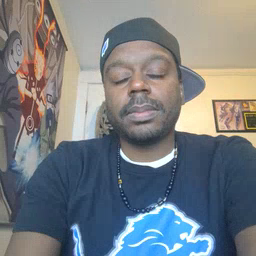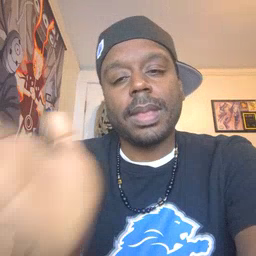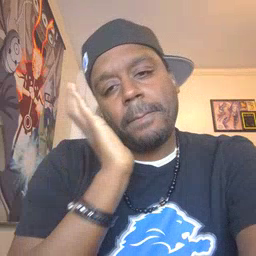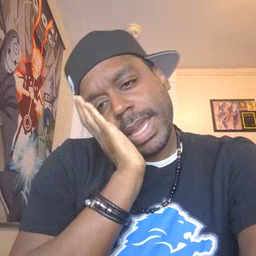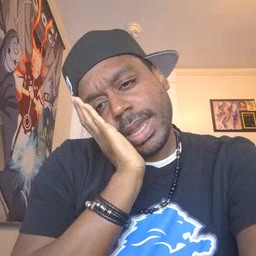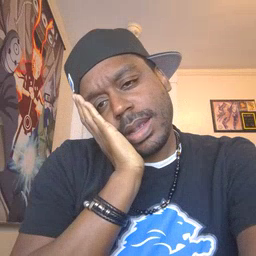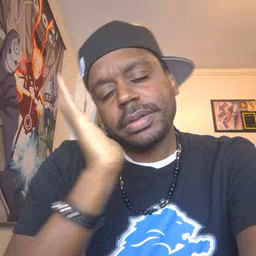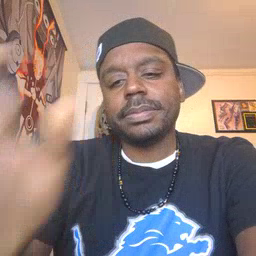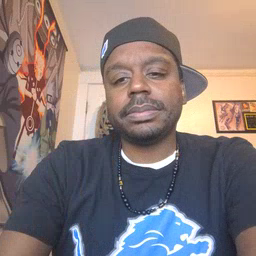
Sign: bed